Question: The 'selectOneRadio' element in JSF is translated to a table, where the radio button and its label are put within the same '<td>' in a table.
'''
<!-- JSF Element -->
<h:selectOneRadio id="types" label="Type"
value="#{bean.selectedType}"
layout="pageDirection">
<f:selectItems value="#{bean.types}"/>
</h:selectOneRadio>
<!-- Generated HTML -->
<table id="j_id_i:types">
<tbody>
<tr>
<td>
<input id="j_id_i:types:0" type="radio" value="VALUE1"
name="j_id_i:types"/>
<label for="j_id_i:types:0"> Value #1</label>
</td>
</tr>
<tr>...</tr>
...
</tbody>
</table>
'''
Before I was using Bootstrap, the elements within the '<td>' would appear side by side, but now look under each other.

The processed CSS for the element is the following, as given by Firebug.
'''
table {
border-collapse: collapse;
border-spacing: 0;
}
body {
color: #333333;
font-family: "Helvetica Neue",Helvetica,Arial,sans-serif;
font-size: 14px;
line-height: 20px;
}
html {
font-size: 100%;
}
'''
I have no clue what may be producing such behaviour. It's not a concern of width, as this is the single element within the '<div>', and without bootstrap it is rendering side by side.
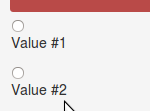
Answer: That's because the '<label>' has due to the Bootstrap CSS become a <URL> which starts naturally at a new line.
You need to make it a <URL> again. So, you need to override the Bootstrap CSS accordingly. Perhaps you want to apply this for labels in table cells only. E.g.
'''
td label {
display: inline;
}
'''